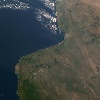
Label: land